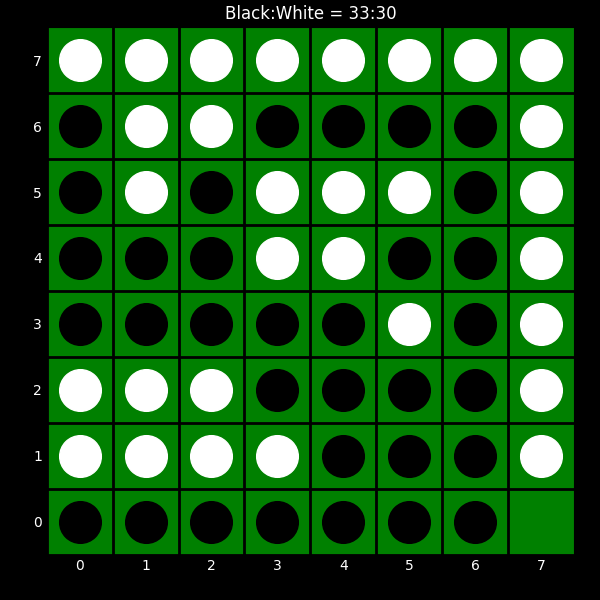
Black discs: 33
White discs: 30